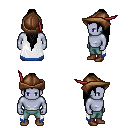
a pixel art fantasy rpg character, male body template, dark elf, purple skin, white trimmed cape, teal pants, black extra-long topknot hairstyle, leather cap, brown shoes, four views (front, back, left, right), 2x2 character sprite sheet, small pixel art, hard edges, no anti-aliasing